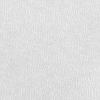
Atmospheric dust classification: dusty